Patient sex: M
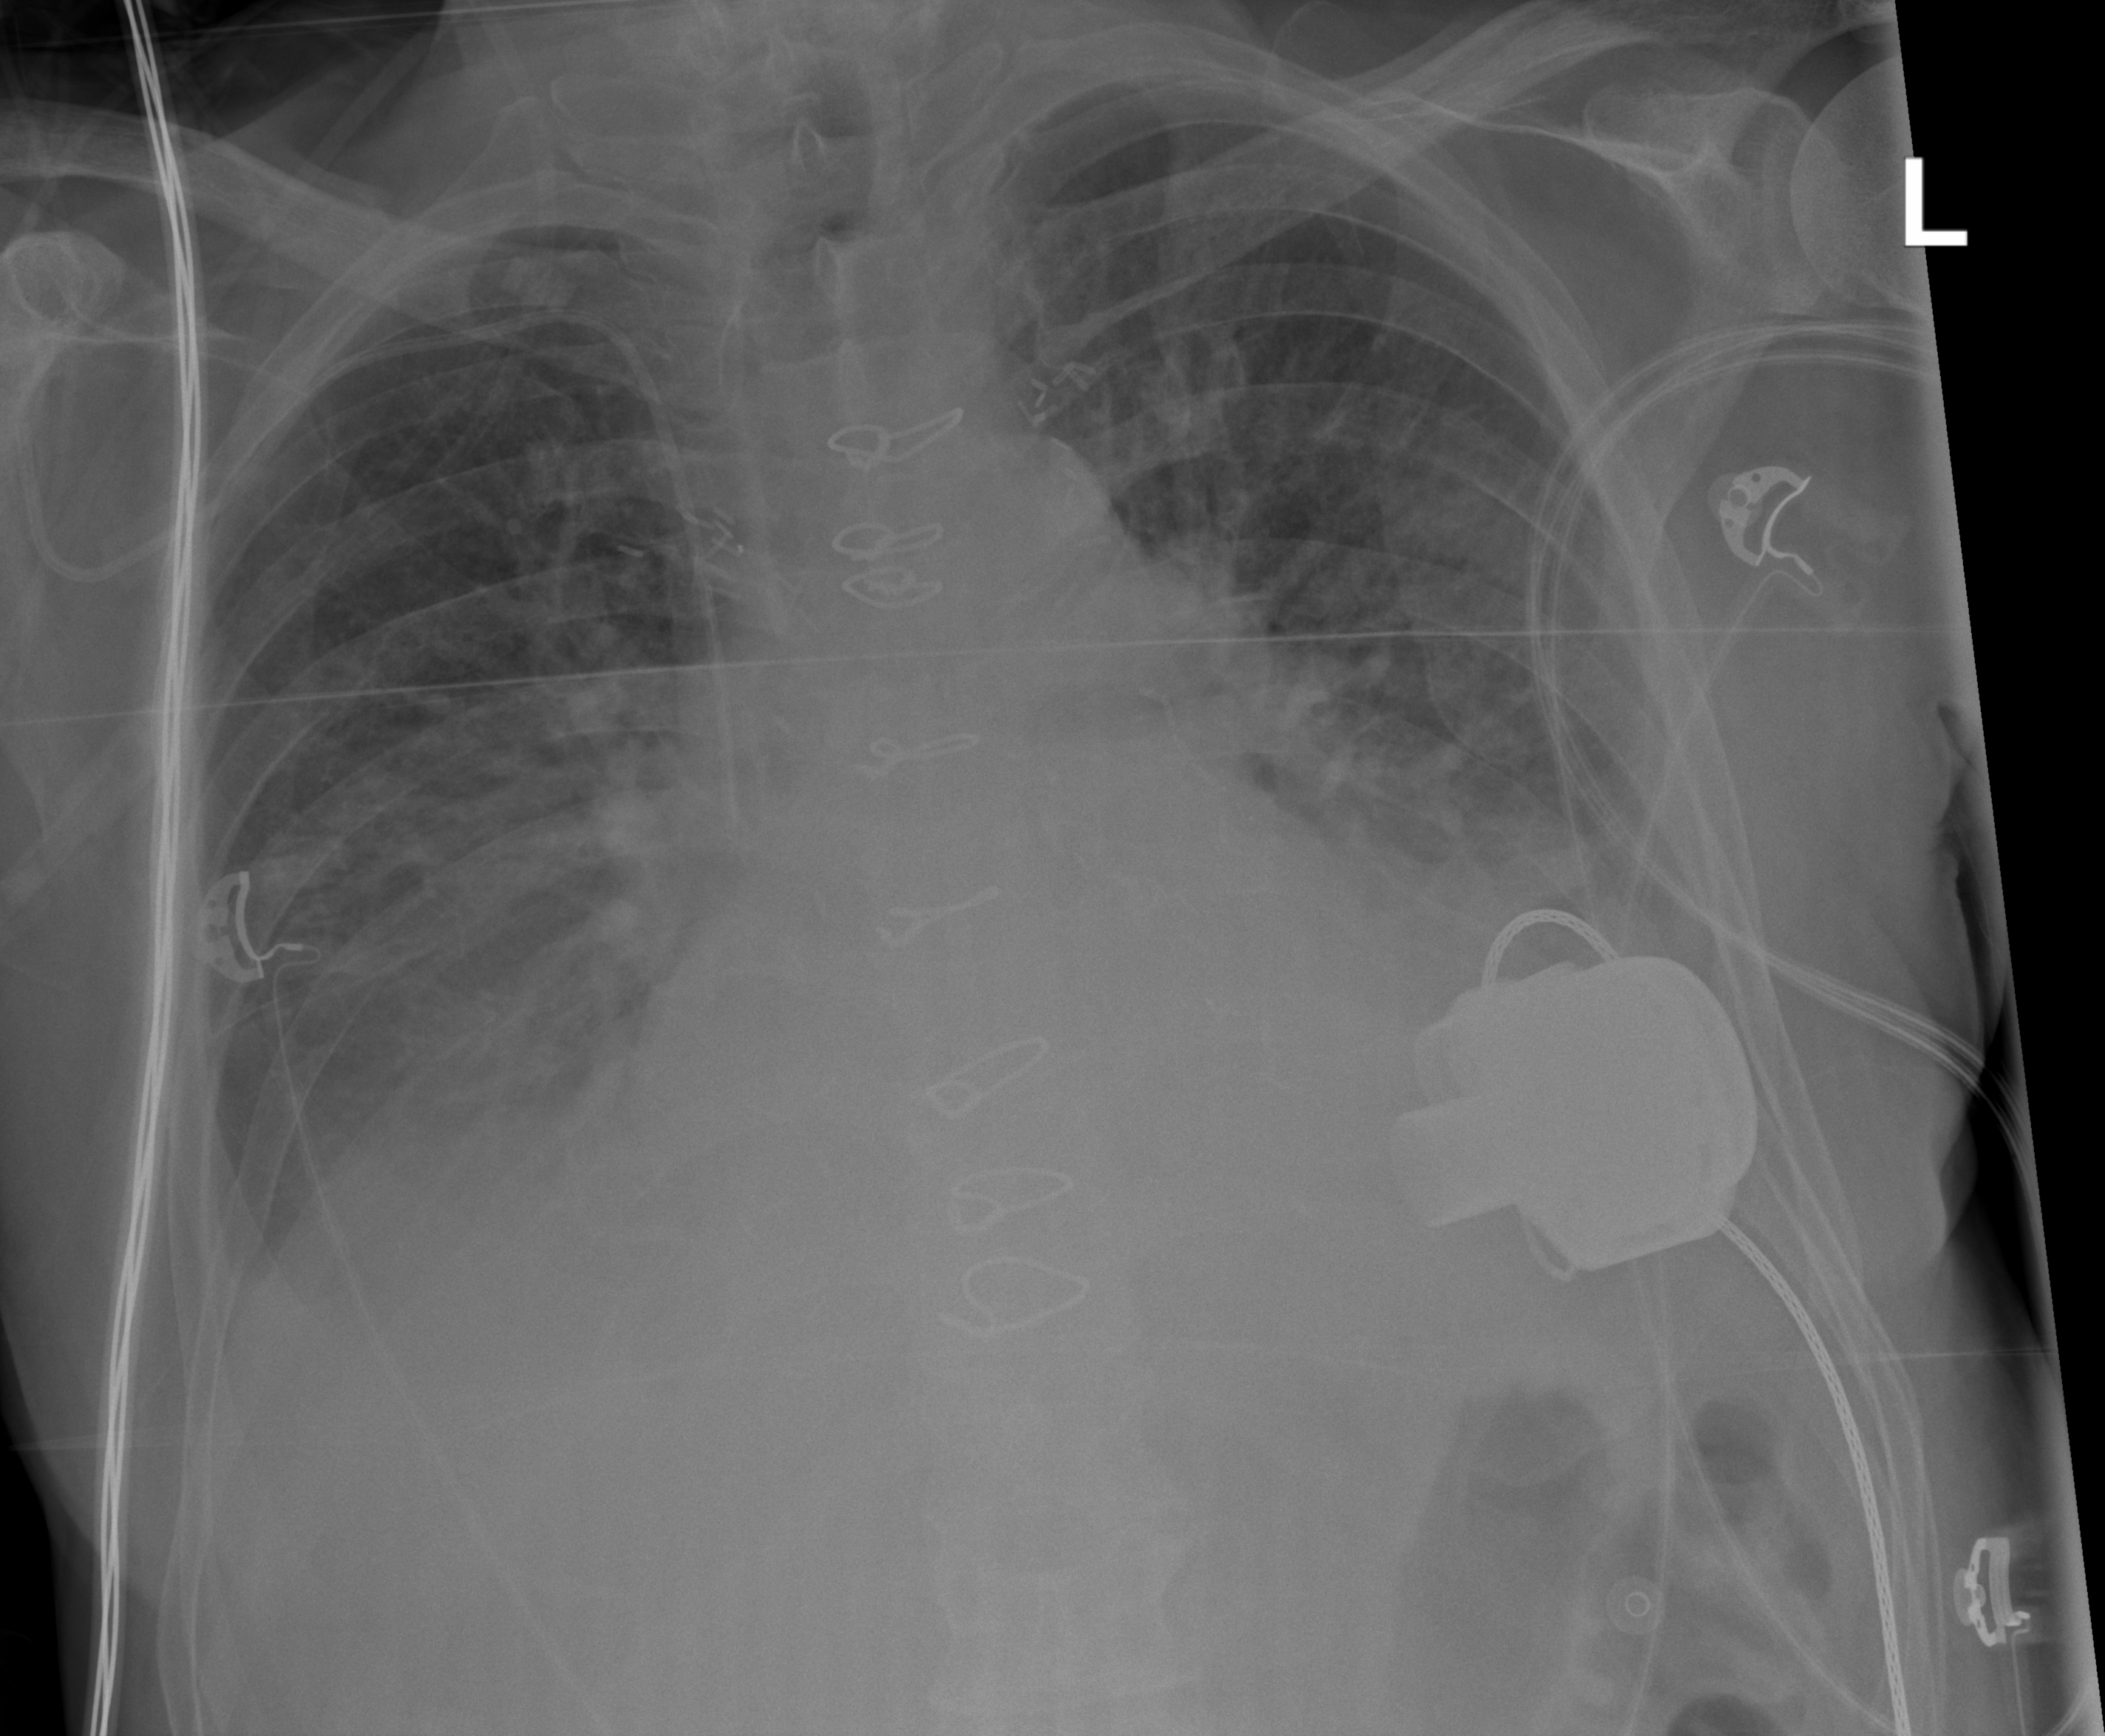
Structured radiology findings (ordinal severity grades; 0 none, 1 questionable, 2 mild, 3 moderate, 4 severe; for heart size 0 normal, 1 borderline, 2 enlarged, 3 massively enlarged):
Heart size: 2
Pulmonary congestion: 2
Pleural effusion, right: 2
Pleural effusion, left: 2
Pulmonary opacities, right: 1
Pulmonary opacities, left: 1
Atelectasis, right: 2
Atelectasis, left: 2